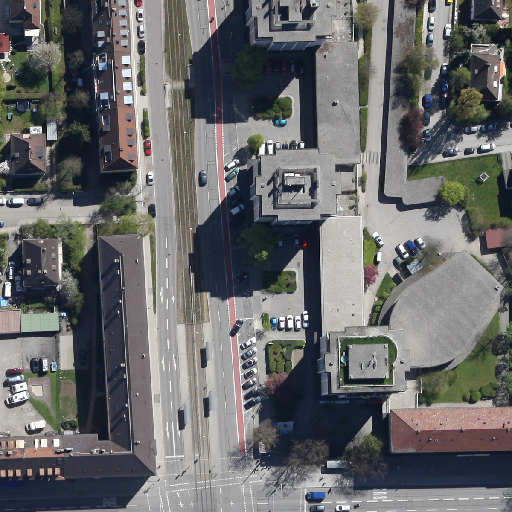
Referring expression: vehicle in the parking area